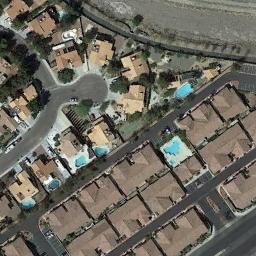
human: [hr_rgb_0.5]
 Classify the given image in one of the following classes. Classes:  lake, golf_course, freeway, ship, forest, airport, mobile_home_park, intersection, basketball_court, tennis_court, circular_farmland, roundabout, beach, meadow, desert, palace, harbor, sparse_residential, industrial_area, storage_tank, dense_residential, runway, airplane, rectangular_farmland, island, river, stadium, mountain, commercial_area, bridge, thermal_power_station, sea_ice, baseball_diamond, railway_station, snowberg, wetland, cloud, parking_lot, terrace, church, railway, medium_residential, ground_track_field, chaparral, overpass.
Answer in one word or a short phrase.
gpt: dense_residential